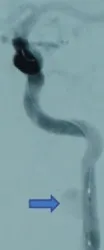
After a WCS measured4.5 mm x 16 mm was deployed, angiogram demonstrated the stent was in a good position.
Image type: radiology (ct)